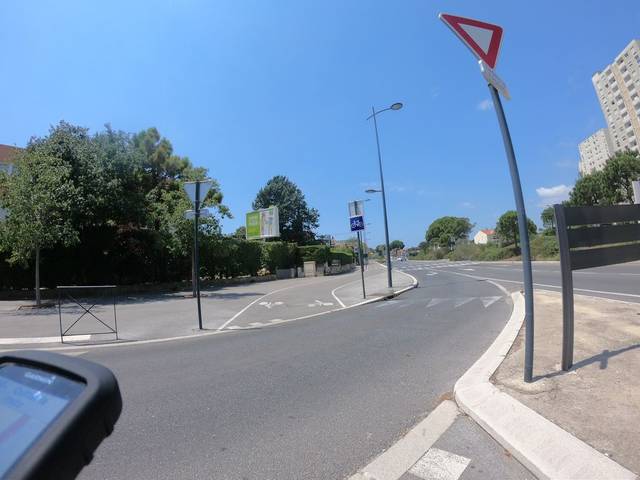
Region: France
Coordinates: 43.107, 5.864